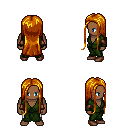
a pixel art fantasy rpg character, male body template, human, dark skin, green robe, white pants, dark blonde extra-long hairstyle, cloth bracers, brown shoes, four views (front, back, left, right), 2x2 character sprite sheet, small pixel art, hard edges, no anti-aliasing